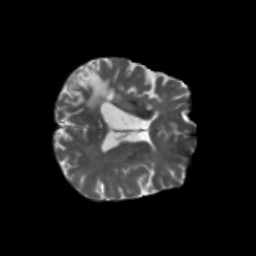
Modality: T2w
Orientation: axial
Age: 68
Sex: female
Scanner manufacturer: siemens
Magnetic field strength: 3 T
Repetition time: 5.25 s
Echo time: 0.08 s